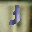
Label: 3